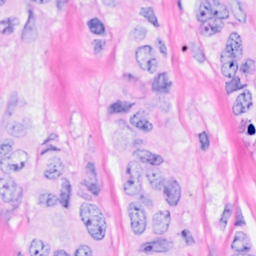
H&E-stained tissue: Breast